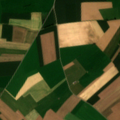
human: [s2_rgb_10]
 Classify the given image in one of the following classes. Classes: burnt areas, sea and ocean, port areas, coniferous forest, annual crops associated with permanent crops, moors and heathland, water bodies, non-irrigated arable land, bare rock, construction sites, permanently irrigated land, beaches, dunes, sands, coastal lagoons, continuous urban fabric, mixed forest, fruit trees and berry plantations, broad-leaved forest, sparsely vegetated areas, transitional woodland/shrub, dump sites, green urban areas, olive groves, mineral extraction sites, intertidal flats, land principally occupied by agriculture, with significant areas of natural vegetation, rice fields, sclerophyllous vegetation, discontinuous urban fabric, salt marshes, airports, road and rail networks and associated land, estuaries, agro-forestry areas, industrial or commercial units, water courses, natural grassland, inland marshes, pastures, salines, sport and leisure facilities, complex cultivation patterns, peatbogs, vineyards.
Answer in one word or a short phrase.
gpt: non-irrigated arable land, complex cultivation patterns